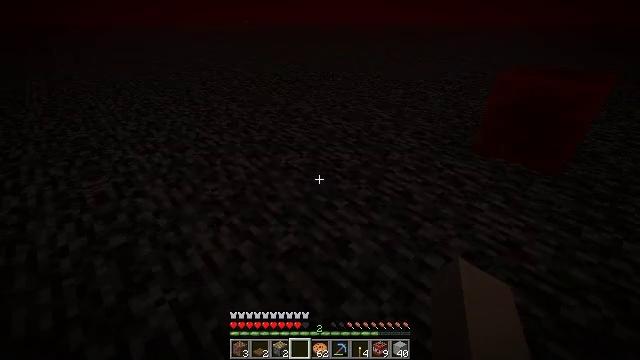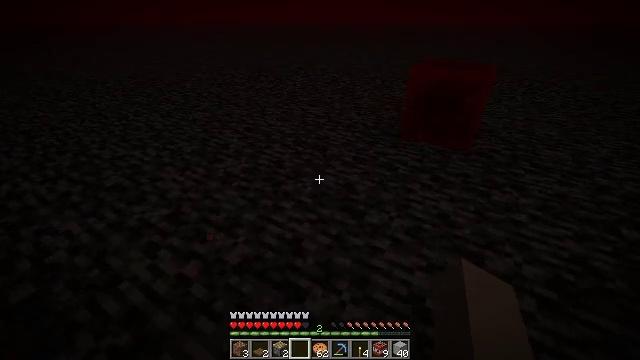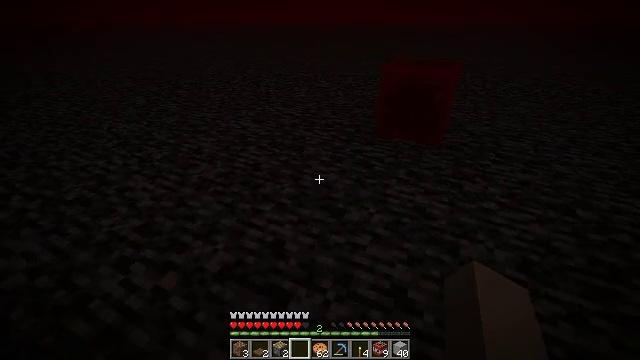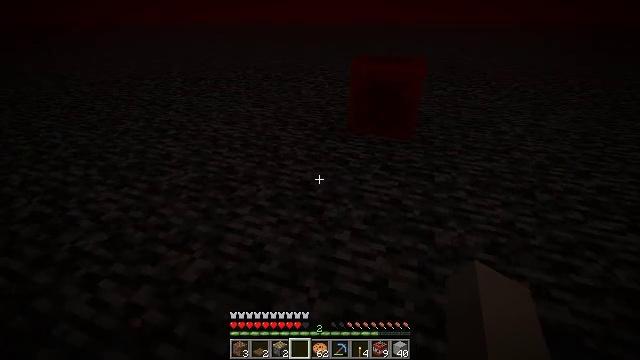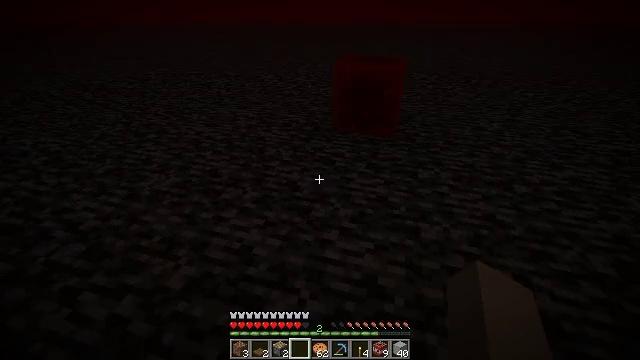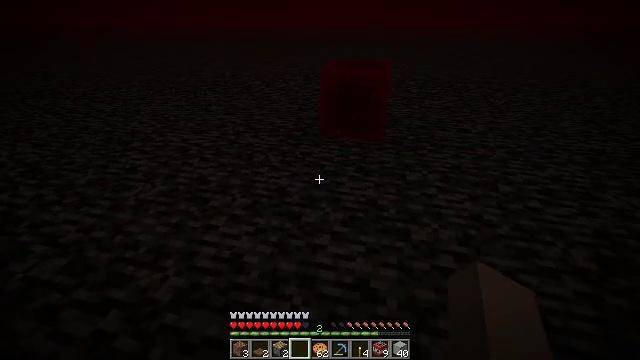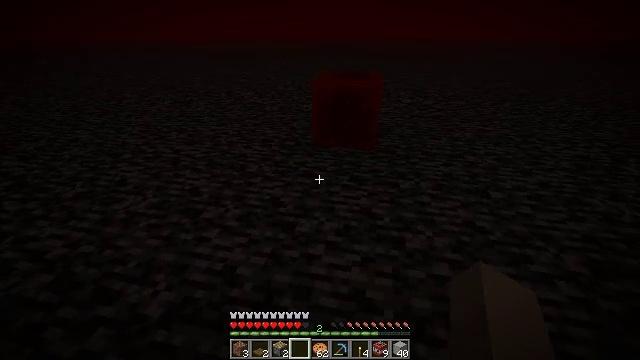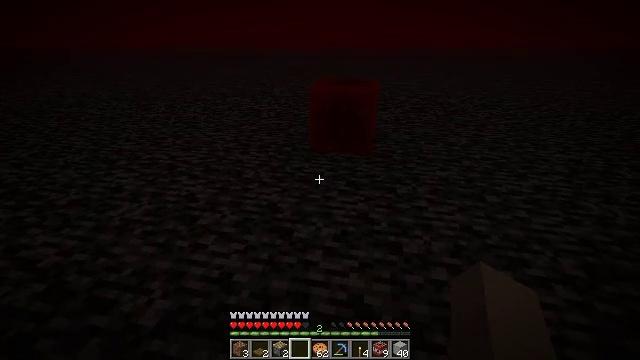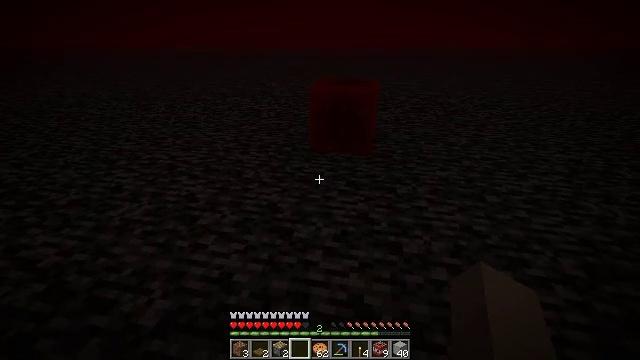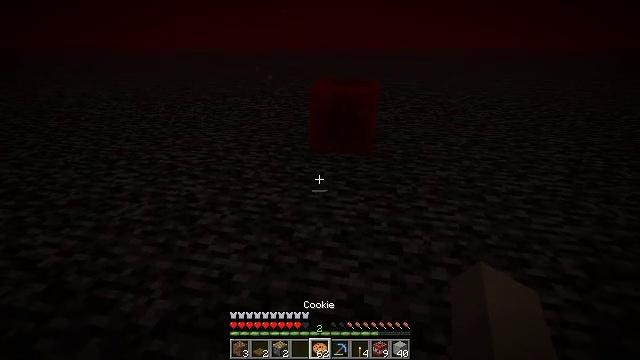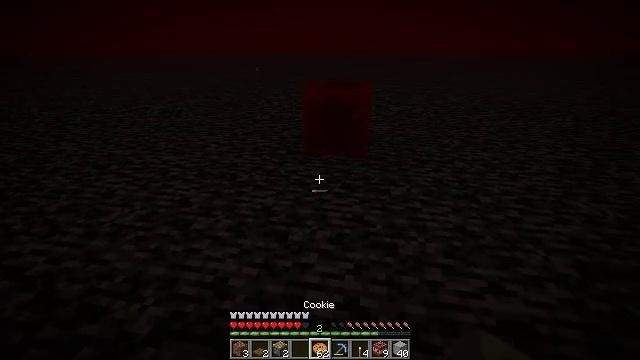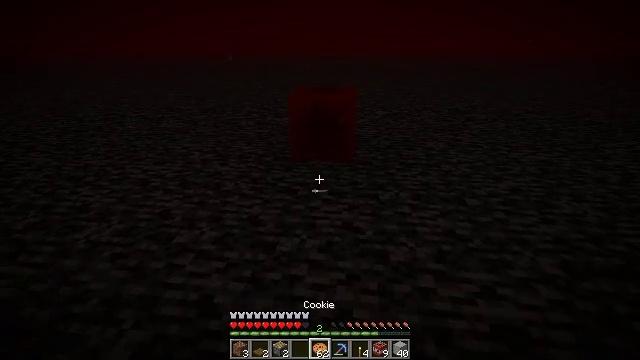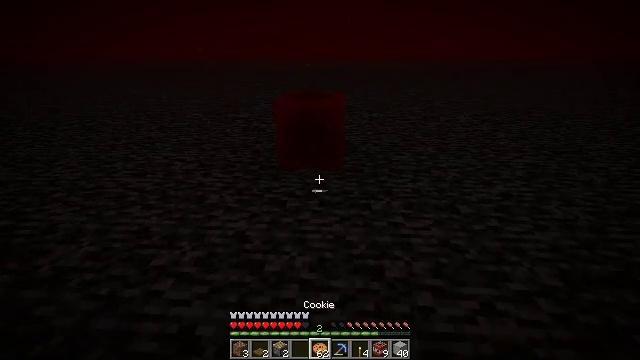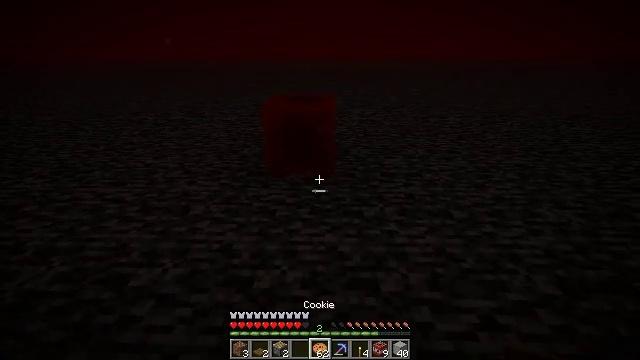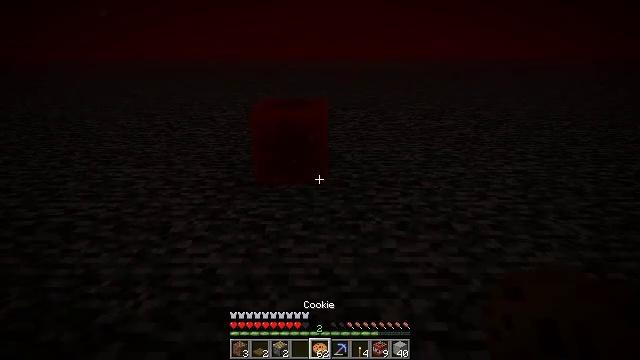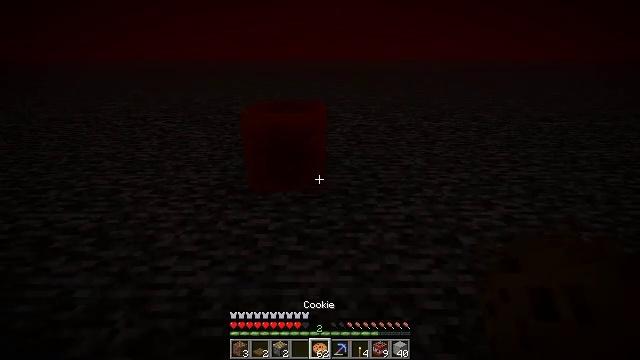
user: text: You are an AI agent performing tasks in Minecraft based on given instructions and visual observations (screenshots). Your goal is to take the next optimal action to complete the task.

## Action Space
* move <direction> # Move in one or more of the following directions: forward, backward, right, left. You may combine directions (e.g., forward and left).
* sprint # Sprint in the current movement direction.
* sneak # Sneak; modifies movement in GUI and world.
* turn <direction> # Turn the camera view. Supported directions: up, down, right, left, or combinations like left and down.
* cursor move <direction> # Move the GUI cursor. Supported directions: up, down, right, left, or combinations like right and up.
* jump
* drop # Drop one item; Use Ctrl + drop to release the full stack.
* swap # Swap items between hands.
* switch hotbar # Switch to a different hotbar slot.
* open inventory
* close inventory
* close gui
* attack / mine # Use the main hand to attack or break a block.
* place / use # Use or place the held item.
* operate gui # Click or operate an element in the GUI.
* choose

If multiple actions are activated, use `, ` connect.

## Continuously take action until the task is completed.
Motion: motion action
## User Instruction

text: Dig up the redstone block for redstone components.
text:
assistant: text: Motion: turn right
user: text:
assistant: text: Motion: turn right
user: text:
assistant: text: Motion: turn right
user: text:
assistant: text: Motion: turn right
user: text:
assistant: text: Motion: turn right and up
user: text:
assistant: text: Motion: turn right and up
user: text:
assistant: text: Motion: turn up
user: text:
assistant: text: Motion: no_op
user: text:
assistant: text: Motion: no_op
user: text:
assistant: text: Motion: turn right
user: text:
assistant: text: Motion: move forward, turn right
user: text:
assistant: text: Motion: move forward, turn right
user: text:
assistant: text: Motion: move forward, turn right
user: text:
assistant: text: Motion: move forward, turn right
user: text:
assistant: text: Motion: move forward
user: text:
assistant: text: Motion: move forward
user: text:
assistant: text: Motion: move forward
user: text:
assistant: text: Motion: no_op
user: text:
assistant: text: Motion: no_op
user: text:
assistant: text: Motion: no_op
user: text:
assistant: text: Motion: no_op
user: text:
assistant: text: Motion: no_op
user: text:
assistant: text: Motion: no_op
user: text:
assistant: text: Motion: no_op
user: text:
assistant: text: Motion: no_op
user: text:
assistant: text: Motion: move forward
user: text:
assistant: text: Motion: move forward
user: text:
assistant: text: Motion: move forward
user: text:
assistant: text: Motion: no_op
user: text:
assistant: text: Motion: no_op